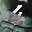
Label: 4